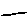
Label: line